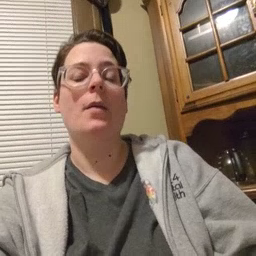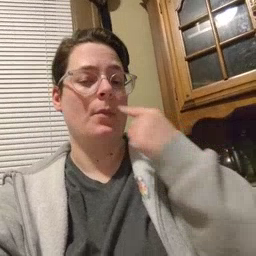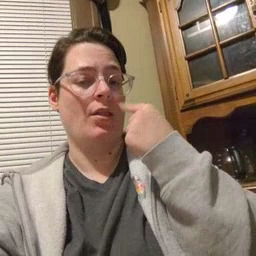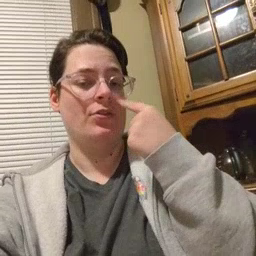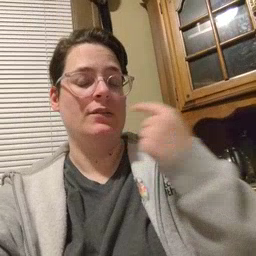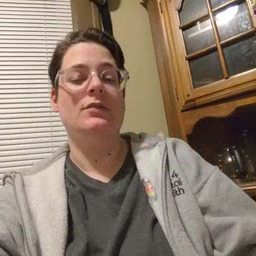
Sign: mouth